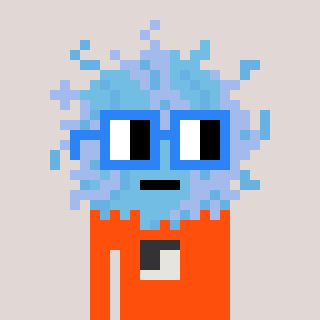
a pixel art character with square blue glasses, a lint-shaped head and a orange-colored body on a warm background